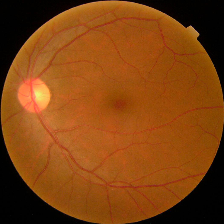
Diabetic retinopathy grade: No DR